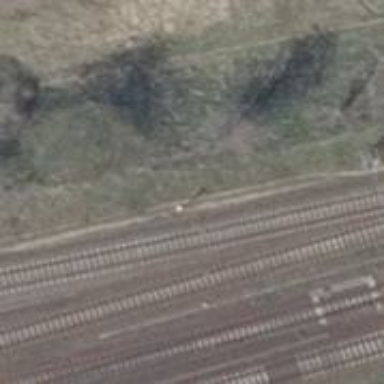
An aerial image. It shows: Railway signal.